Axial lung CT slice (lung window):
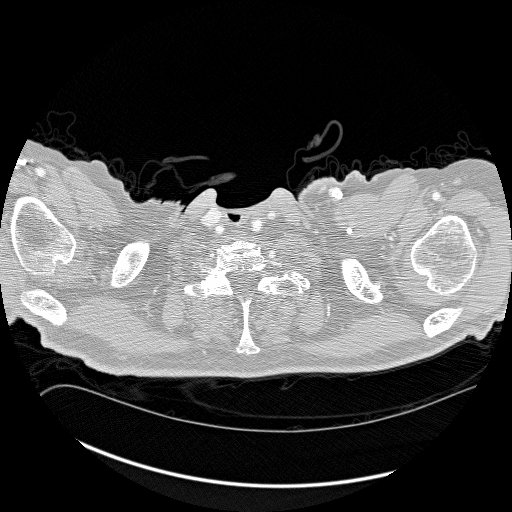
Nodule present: no